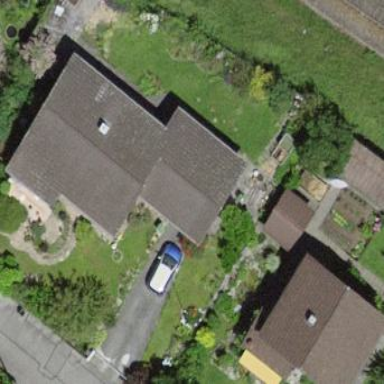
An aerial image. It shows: Group of garages.